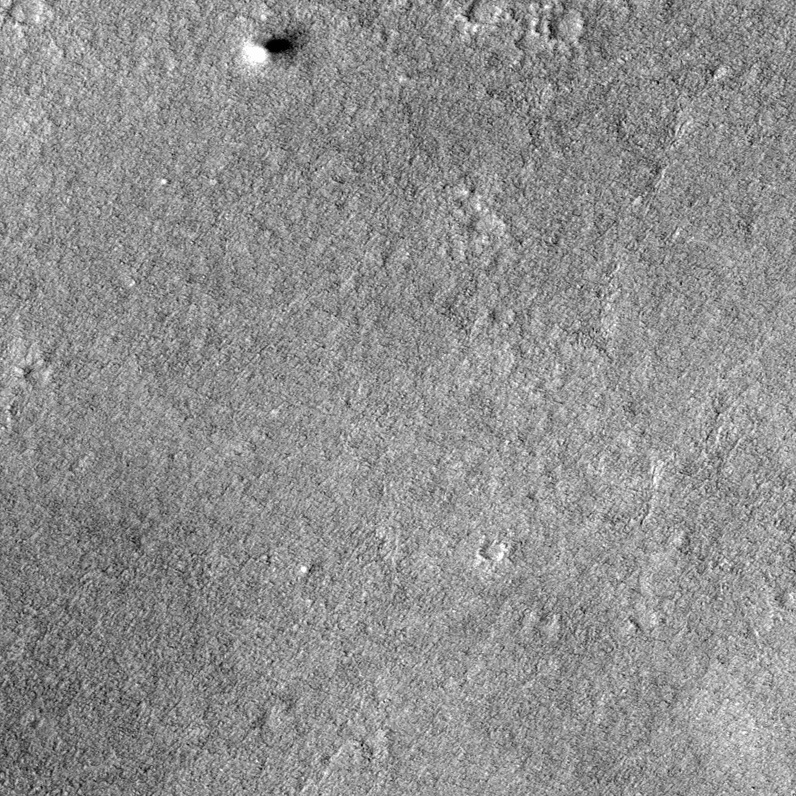
Label: dustdevil